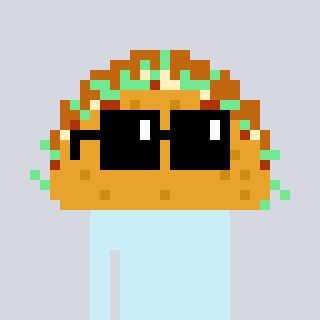
a pixel art character with square black sunglasses, a taco-shaped head and a computerblue-colored body on a cool background